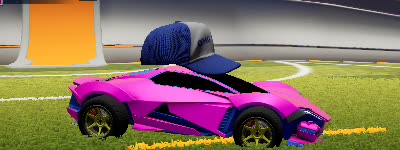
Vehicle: werewolf